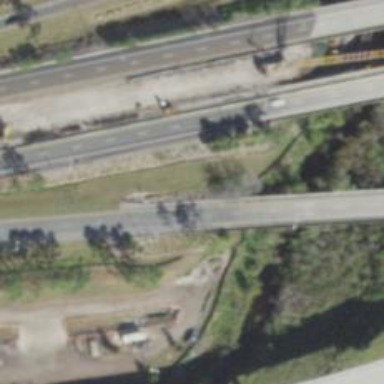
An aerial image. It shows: Diamond junction on motorway link.